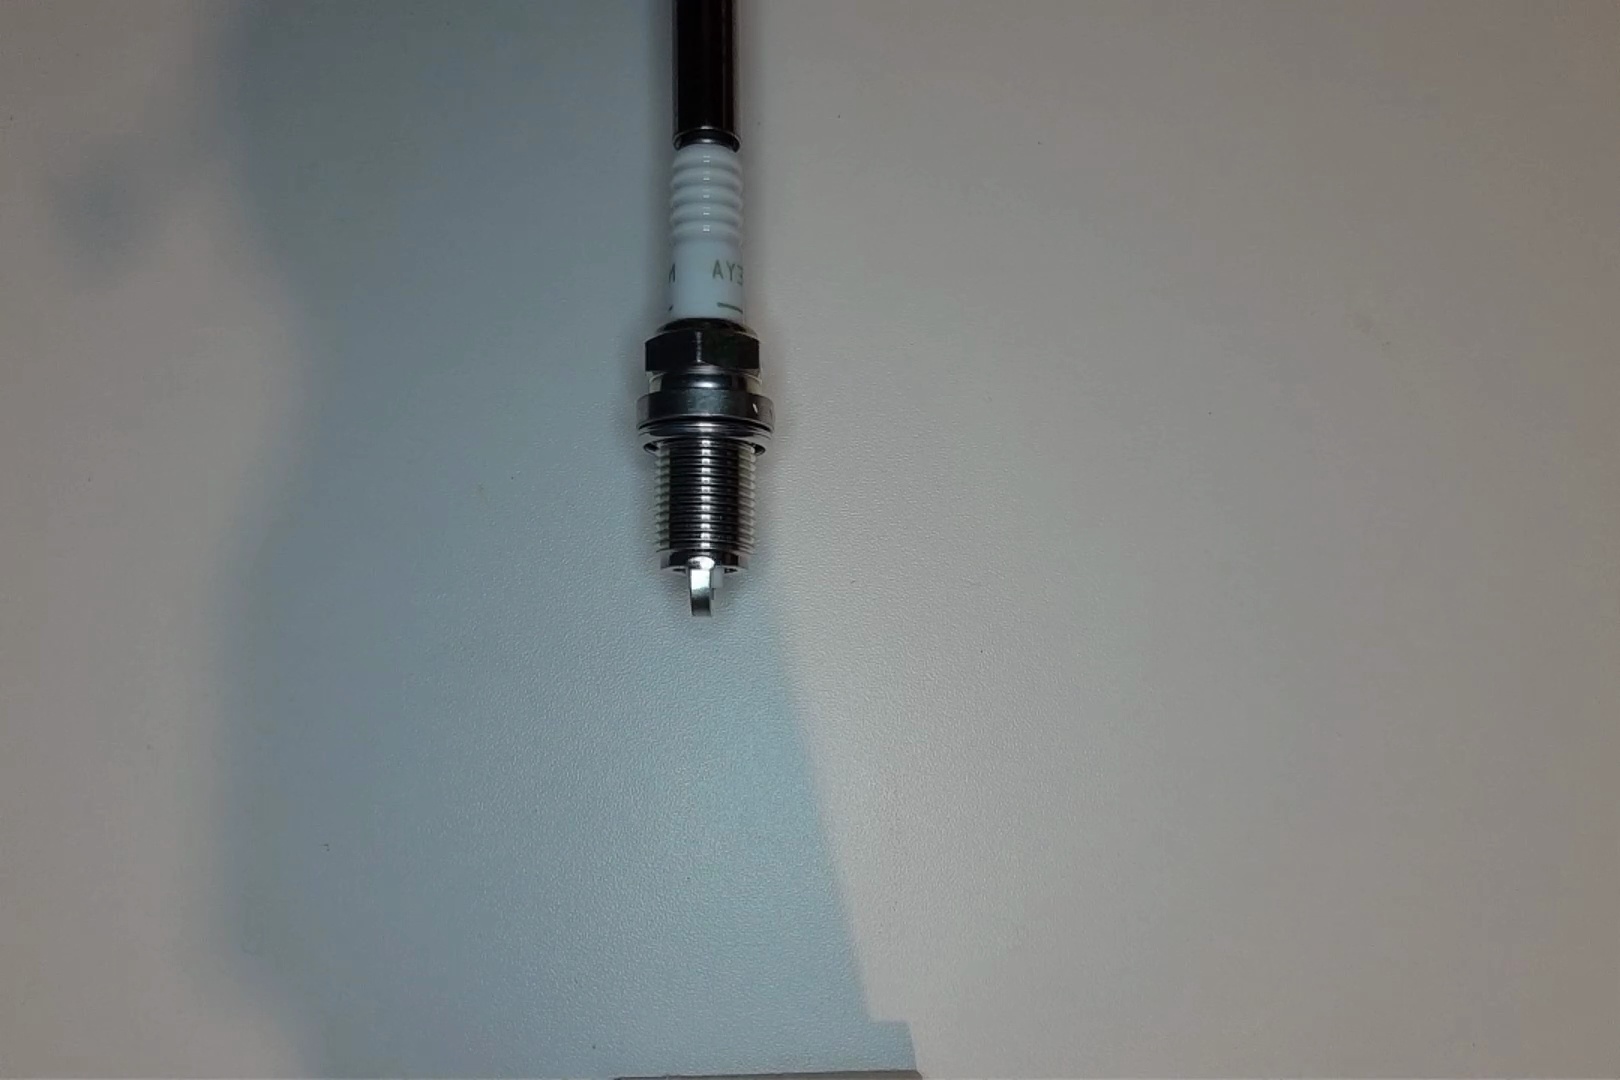
Label: no anomaly